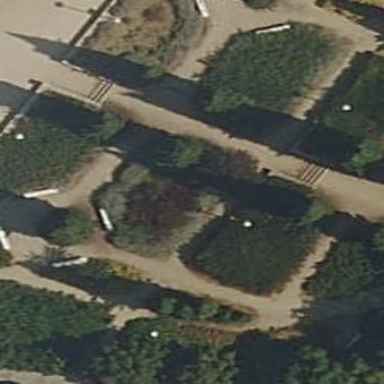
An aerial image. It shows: Garden with kerb barrier.